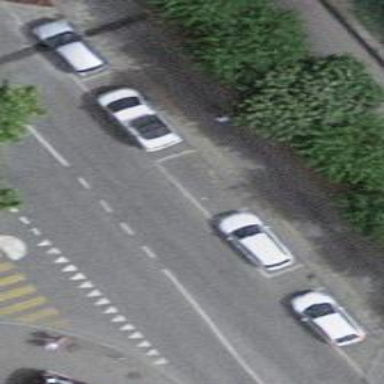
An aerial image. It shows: Parking lane with asphalt surface.